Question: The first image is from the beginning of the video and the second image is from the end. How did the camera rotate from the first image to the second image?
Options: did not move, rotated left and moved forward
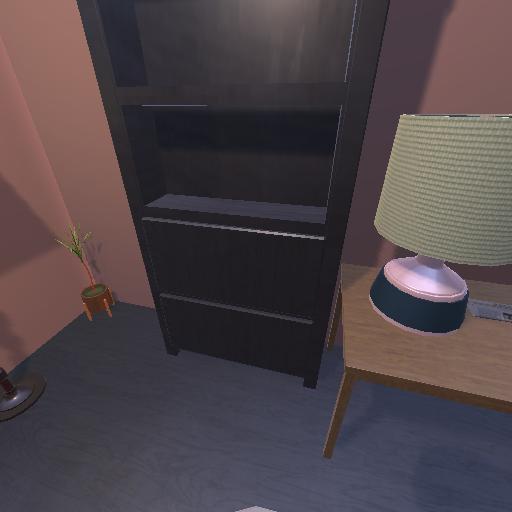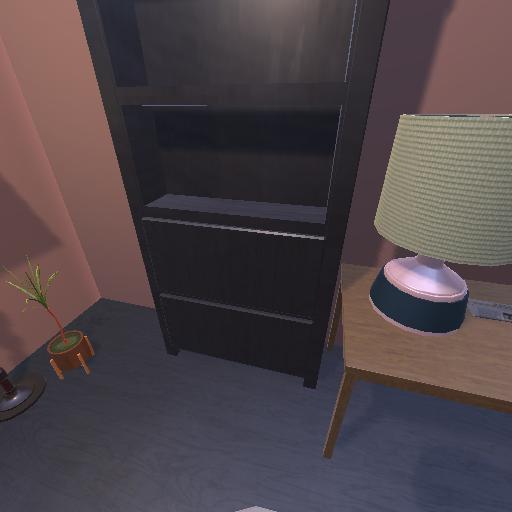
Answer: did not move